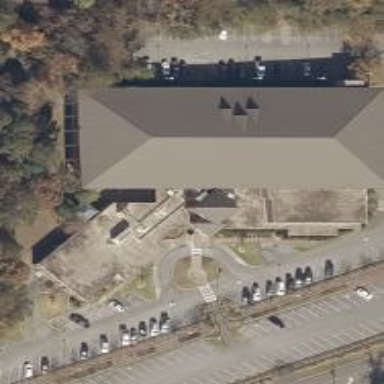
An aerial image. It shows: Public building located in sports center.